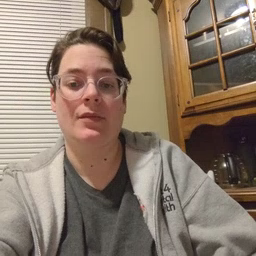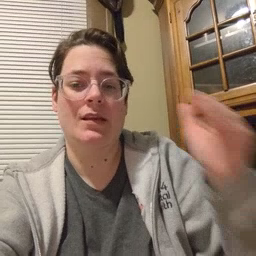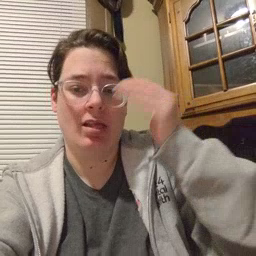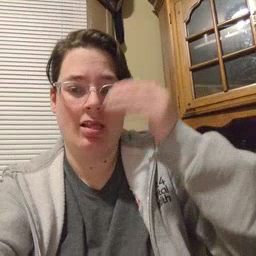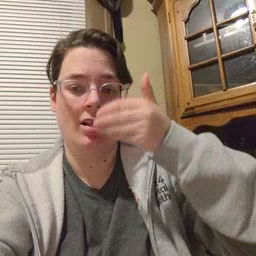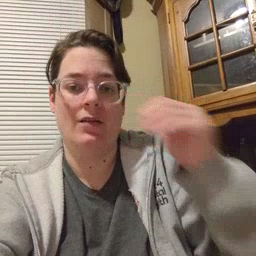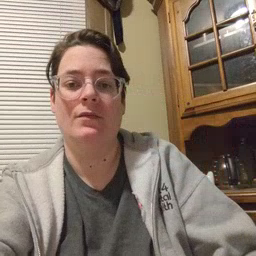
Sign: sleepy